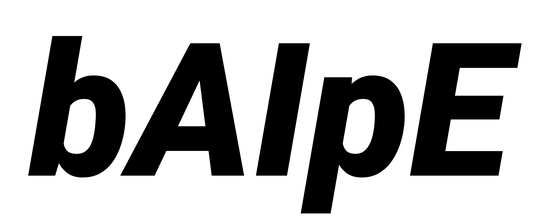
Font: Roboto-Italic_Black_Italic